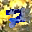
Label: 7